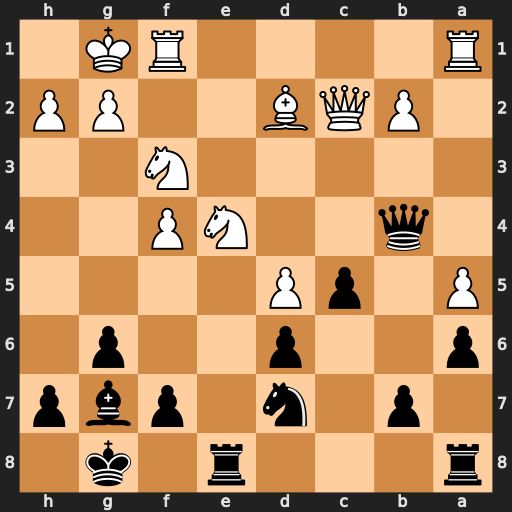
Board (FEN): r3r1k1/1p1n1pbp/p2p2p1/P1pP4/1q2NP2/5N2/1PQB2PP/R4RK1
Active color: b
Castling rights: -
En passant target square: -
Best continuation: Qxe4 Qxe4 Rxe4